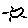
Label: sun